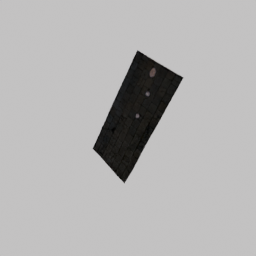
Label: architecture